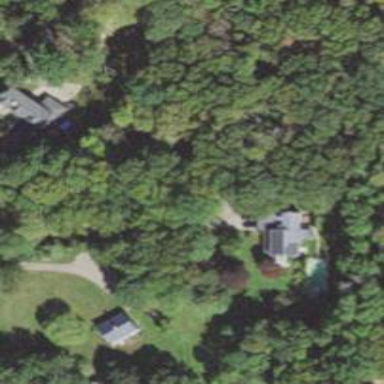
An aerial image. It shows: Residential driveway serving as service road.